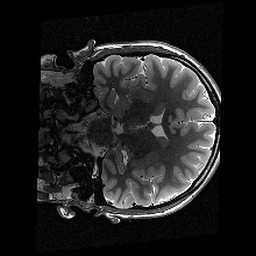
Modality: T2w
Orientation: coronal
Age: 11
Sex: female
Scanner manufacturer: siemens
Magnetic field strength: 3 T
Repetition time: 9.23 s
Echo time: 0.067 s